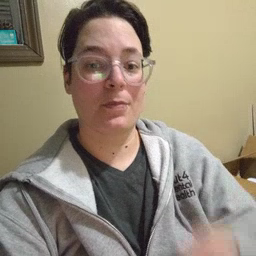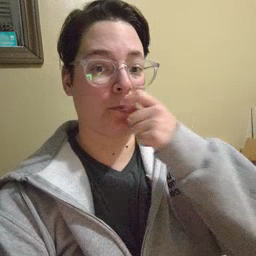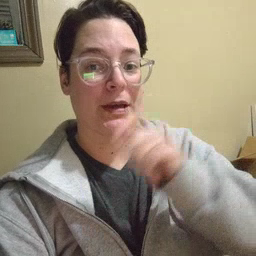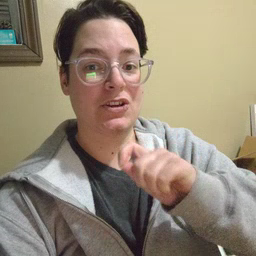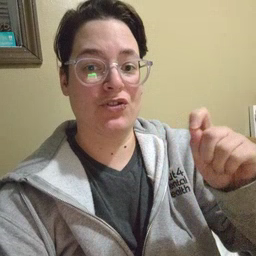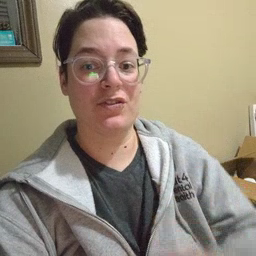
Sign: pencil